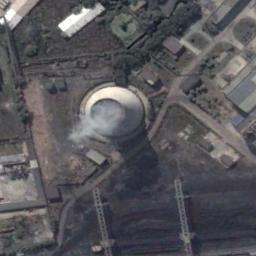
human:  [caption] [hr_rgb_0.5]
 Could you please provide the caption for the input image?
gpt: The thermal power station is on the grass next to some buildings with white mist above .

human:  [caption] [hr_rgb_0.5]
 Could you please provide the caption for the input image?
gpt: There is a factory building in a thermal power station, A cooling tower is steaming, and there is a coal yard next to it .

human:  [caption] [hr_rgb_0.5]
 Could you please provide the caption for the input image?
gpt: Here is a smoking thermal power station with a row of red houses next to it .

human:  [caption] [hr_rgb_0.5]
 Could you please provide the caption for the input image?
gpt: Many buildings are near the thermal power station .

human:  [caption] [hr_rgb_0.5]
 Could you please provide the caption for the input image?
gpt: There are some buildings and a chimney on the thermal power station .